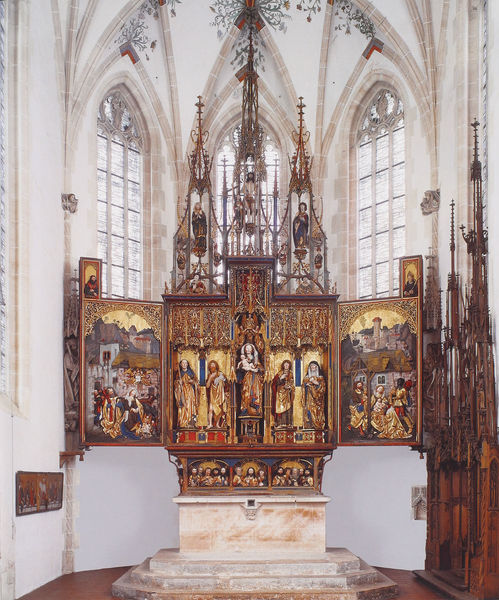
Titel: Blaubeuren, Hochaltar der ehemaligen Abteikirche St. Johannes der Täufer
Künstler: Gregor Erhart
Standort: Blaubeuren, Klosterkirche (EU - D - BW); Herstellungsort: Ulm (EU - D - BW)
Schlagwörter: gemälde, fenster, säule, weiss, rot, stein, kirche, gold, kind, gotik, pilaster, figuren, rundbogen, stufen, gewölbe, kreuz, rippen, altar, spitzbogen, landscahft, heilige, maria, madonna, anbetung, hirten, schrein, masswerk, geburt, krippe, tryptichon, weihnachten, couronnement, gesprenge, mensa, predella, flügelaltar, triptychon, apostel, triptichon, klappaltar, alltar, schnitzretabel, jersus